Question: '''
<Columns>
<asp:CommandField ShowDeleteButton="True" ShowEditButton="True" HeaderText="Edit controls"
ButtonType="Image" DeleteImageUrl="~/Styles/Images/Delete.jpg" EditImageUrl="~/Styles/Images/Edit.jpg" />
<asp:TemplateField HeaderText="DashBoard">
<ItemTemplate>
<asp:ImageButton ID="imgbtn_ViewDashBoard" ImageUrl="Styles/Images/dash.jpg" Enabled="True"
Width="" runat="server" PostBackUrl='<%# Eval("MsgID", "ResponseMetric.aspx?MsgID={0}") %>'
Text='Send'></asp:ImageButton>
</ItemTemplate>
</asp:TemplateField>
</Columns>
'''
Instead of having two columns I would Like to display both in same column. Header field can be removed for dashboard, everything under edit controls. How to do that. Thanks.

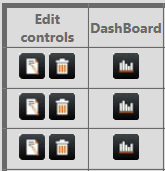
Answer: This should work:
'''
<Columns>
<asp:TemplateField>
<ItemTemplate>
<asp:ImageButton ImageUrl="~/Styles/Images/Edit.jpg" CommandName="Edit" runat="server" ID="btnEdit" />
<asp:ImageButton ImageUrl="~/Styles/Images/Delete.jpg" CommandName="Delete" runat="server" ID="ImageButton1" />
<asp:ImageButton ID="imgbtn_ViewDashBoard" ImageUrl="Styles/Images/dash.jpg" Enabled="True"
Width="" runat="server" PostBackUrl='<%# Eval("MsgID", "ResponseMetric.aspx?MsgID={0}") %>'
Text='Send'></asp:ImageButton>
</ItemTemplate>
</asp:TemplateField>
</Columns>
'''